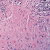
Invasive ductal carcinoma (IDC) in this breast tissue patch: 1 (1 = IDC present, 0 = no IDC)